Aerial crown-view tile of a tropical tree (Barro Colorado Island, Panama), acquired 20240813:
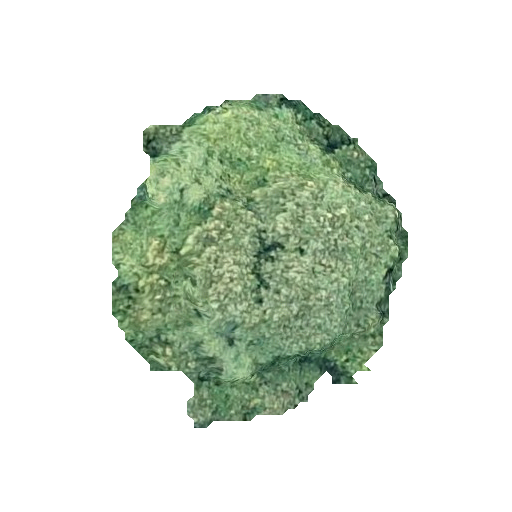
Species: Luehea seemannii
GBIF accepted scientific name: Luehea seemannii
Crown area: 107.778 m²